Aerial crown-view tile of a tropical tree (Barro Colorado Island, Panama), acquired 20240611:
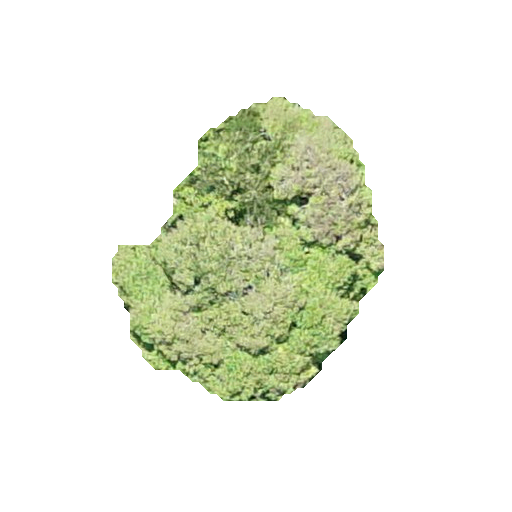
Species: Alseis blackiana
GBIF accepted scientific name: Alseis blackiana
Crown area: 86.382 m²